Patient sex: F
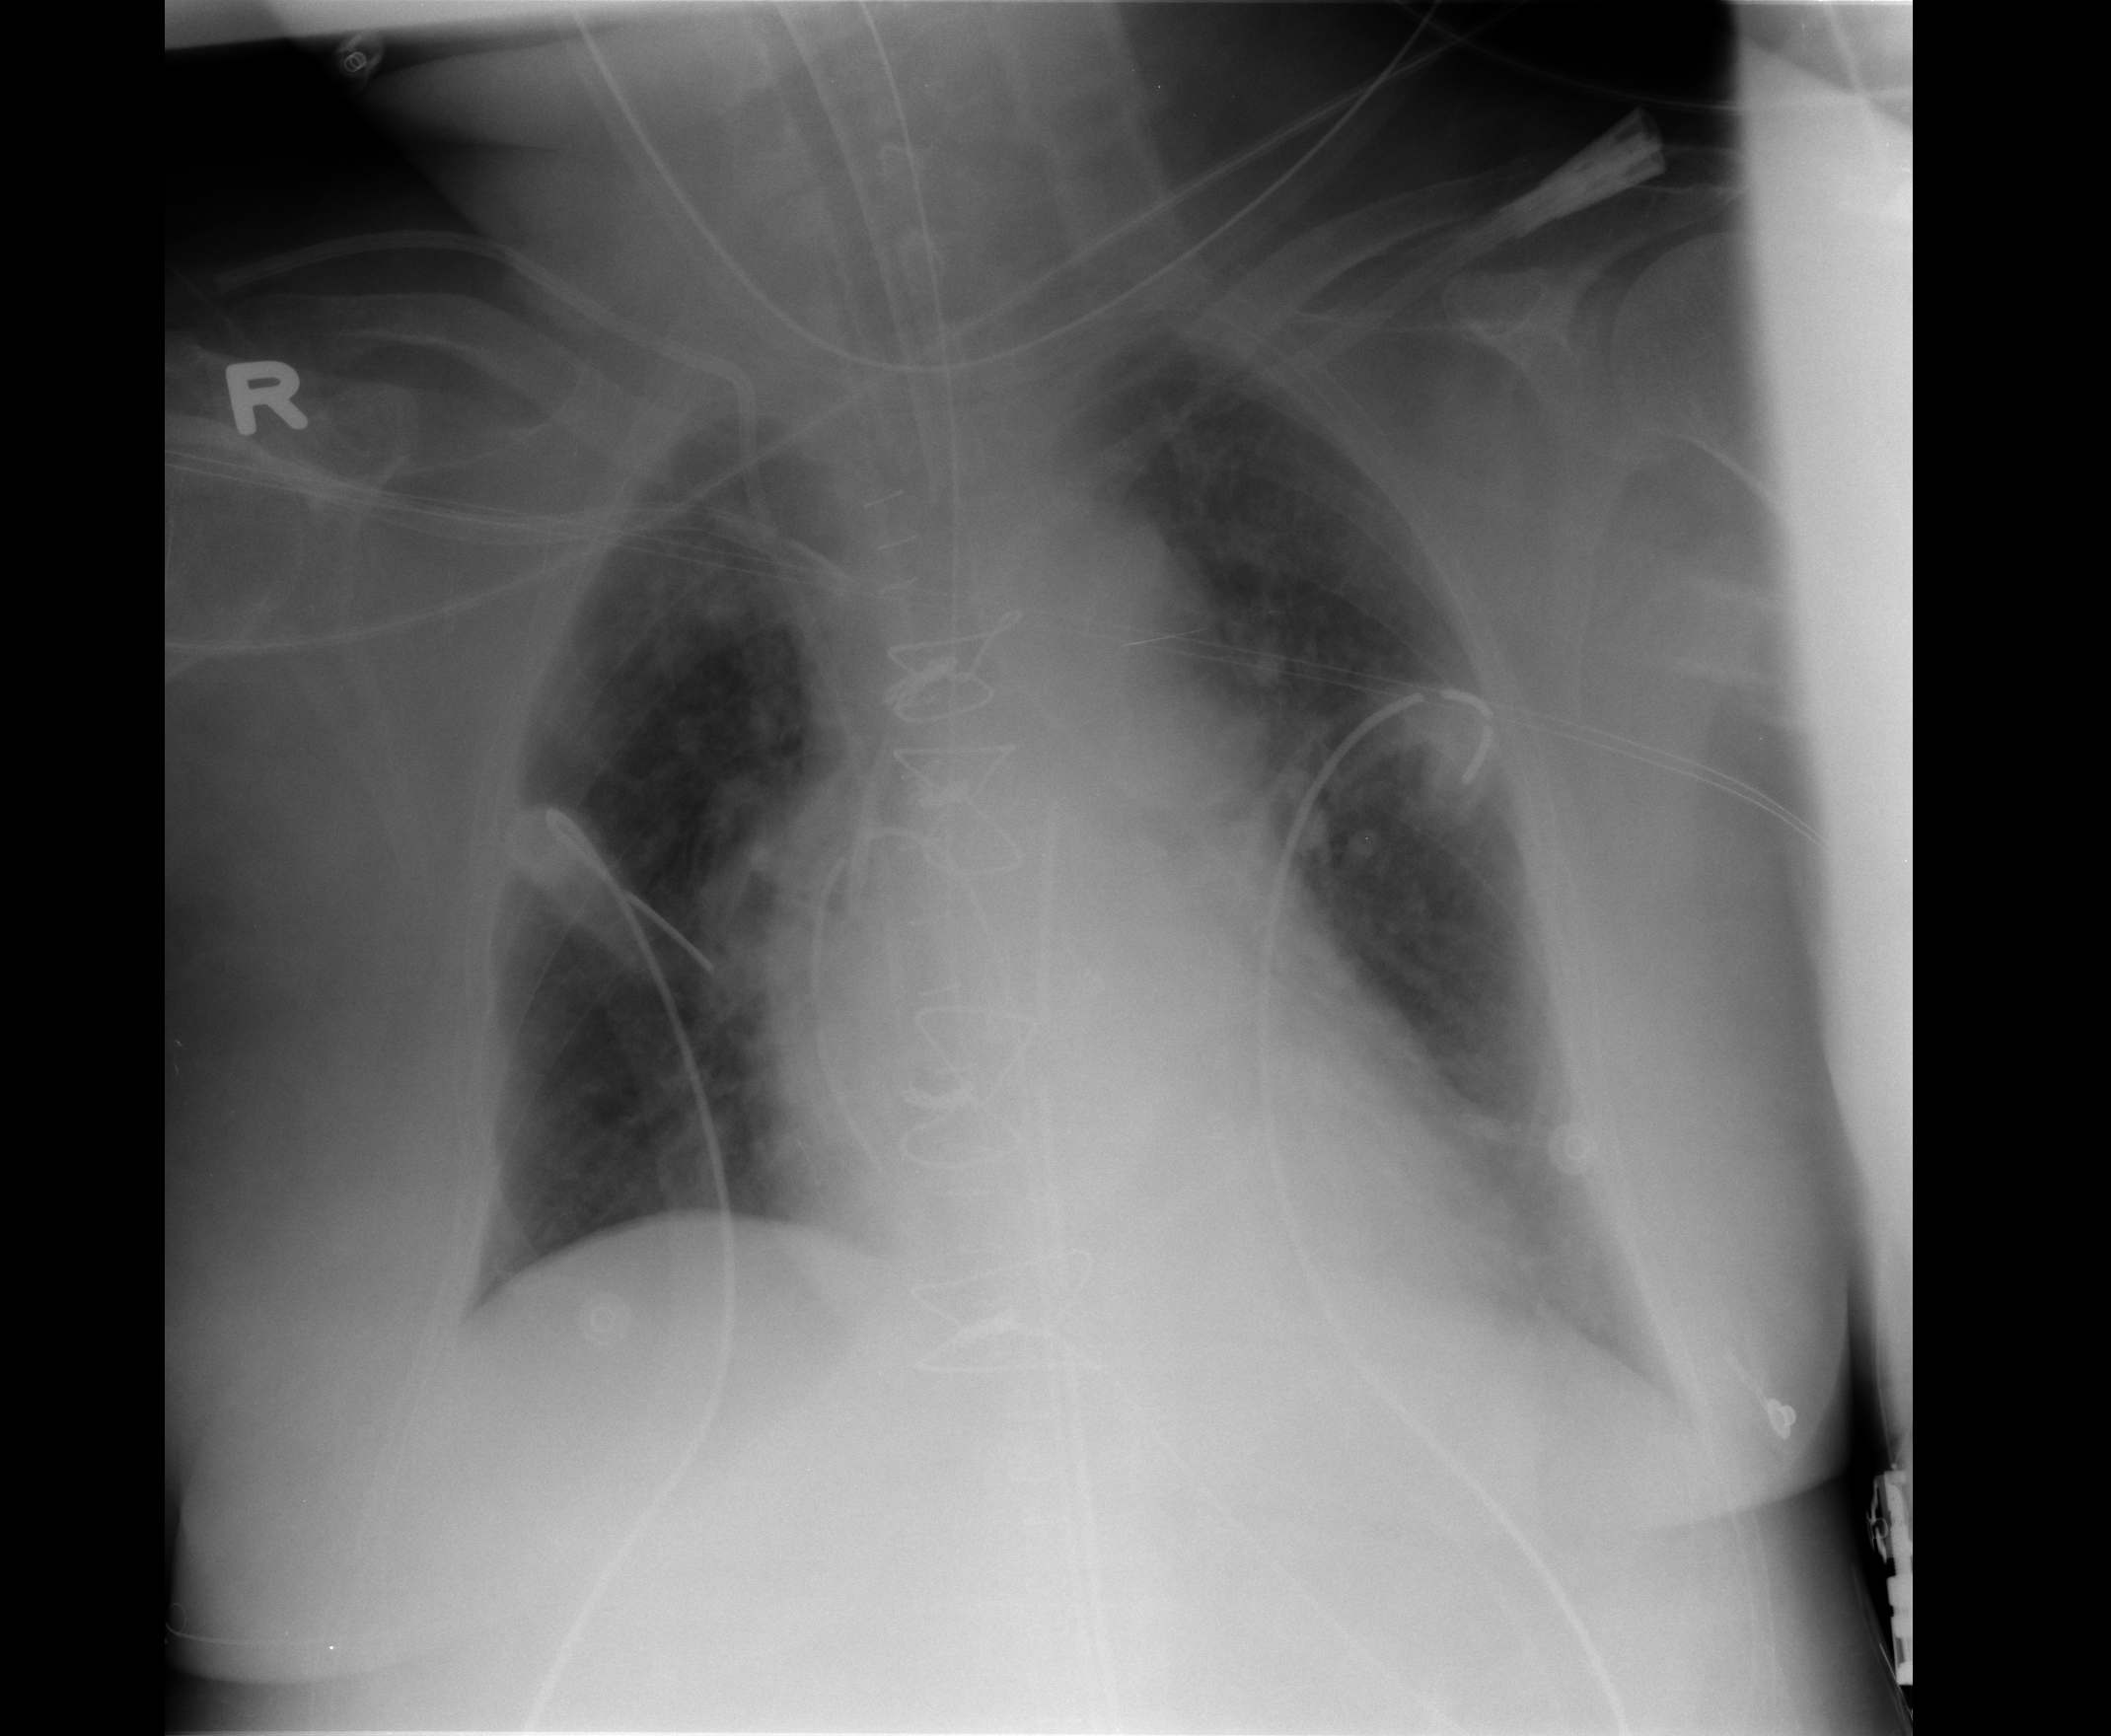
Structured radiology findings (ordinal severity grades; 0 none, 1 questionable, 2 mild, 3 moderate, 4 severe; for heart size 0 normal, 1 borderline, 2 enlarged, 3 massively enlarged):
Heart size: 1
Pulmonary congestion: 1
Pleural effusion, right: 0
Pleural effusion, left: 1
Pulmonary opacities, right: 0
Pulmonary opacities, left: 0
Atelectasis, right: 0
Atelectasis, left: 2